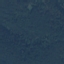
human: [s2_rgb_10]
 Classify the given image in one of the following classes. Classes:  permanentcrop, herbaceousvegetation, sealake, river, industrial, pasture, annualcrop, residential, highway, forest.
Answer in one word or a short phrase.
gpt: Forest